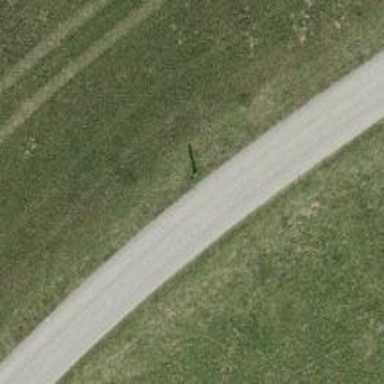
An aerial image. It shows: Well-maintained track road of grade 1.